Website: bh-photo
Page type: receipt
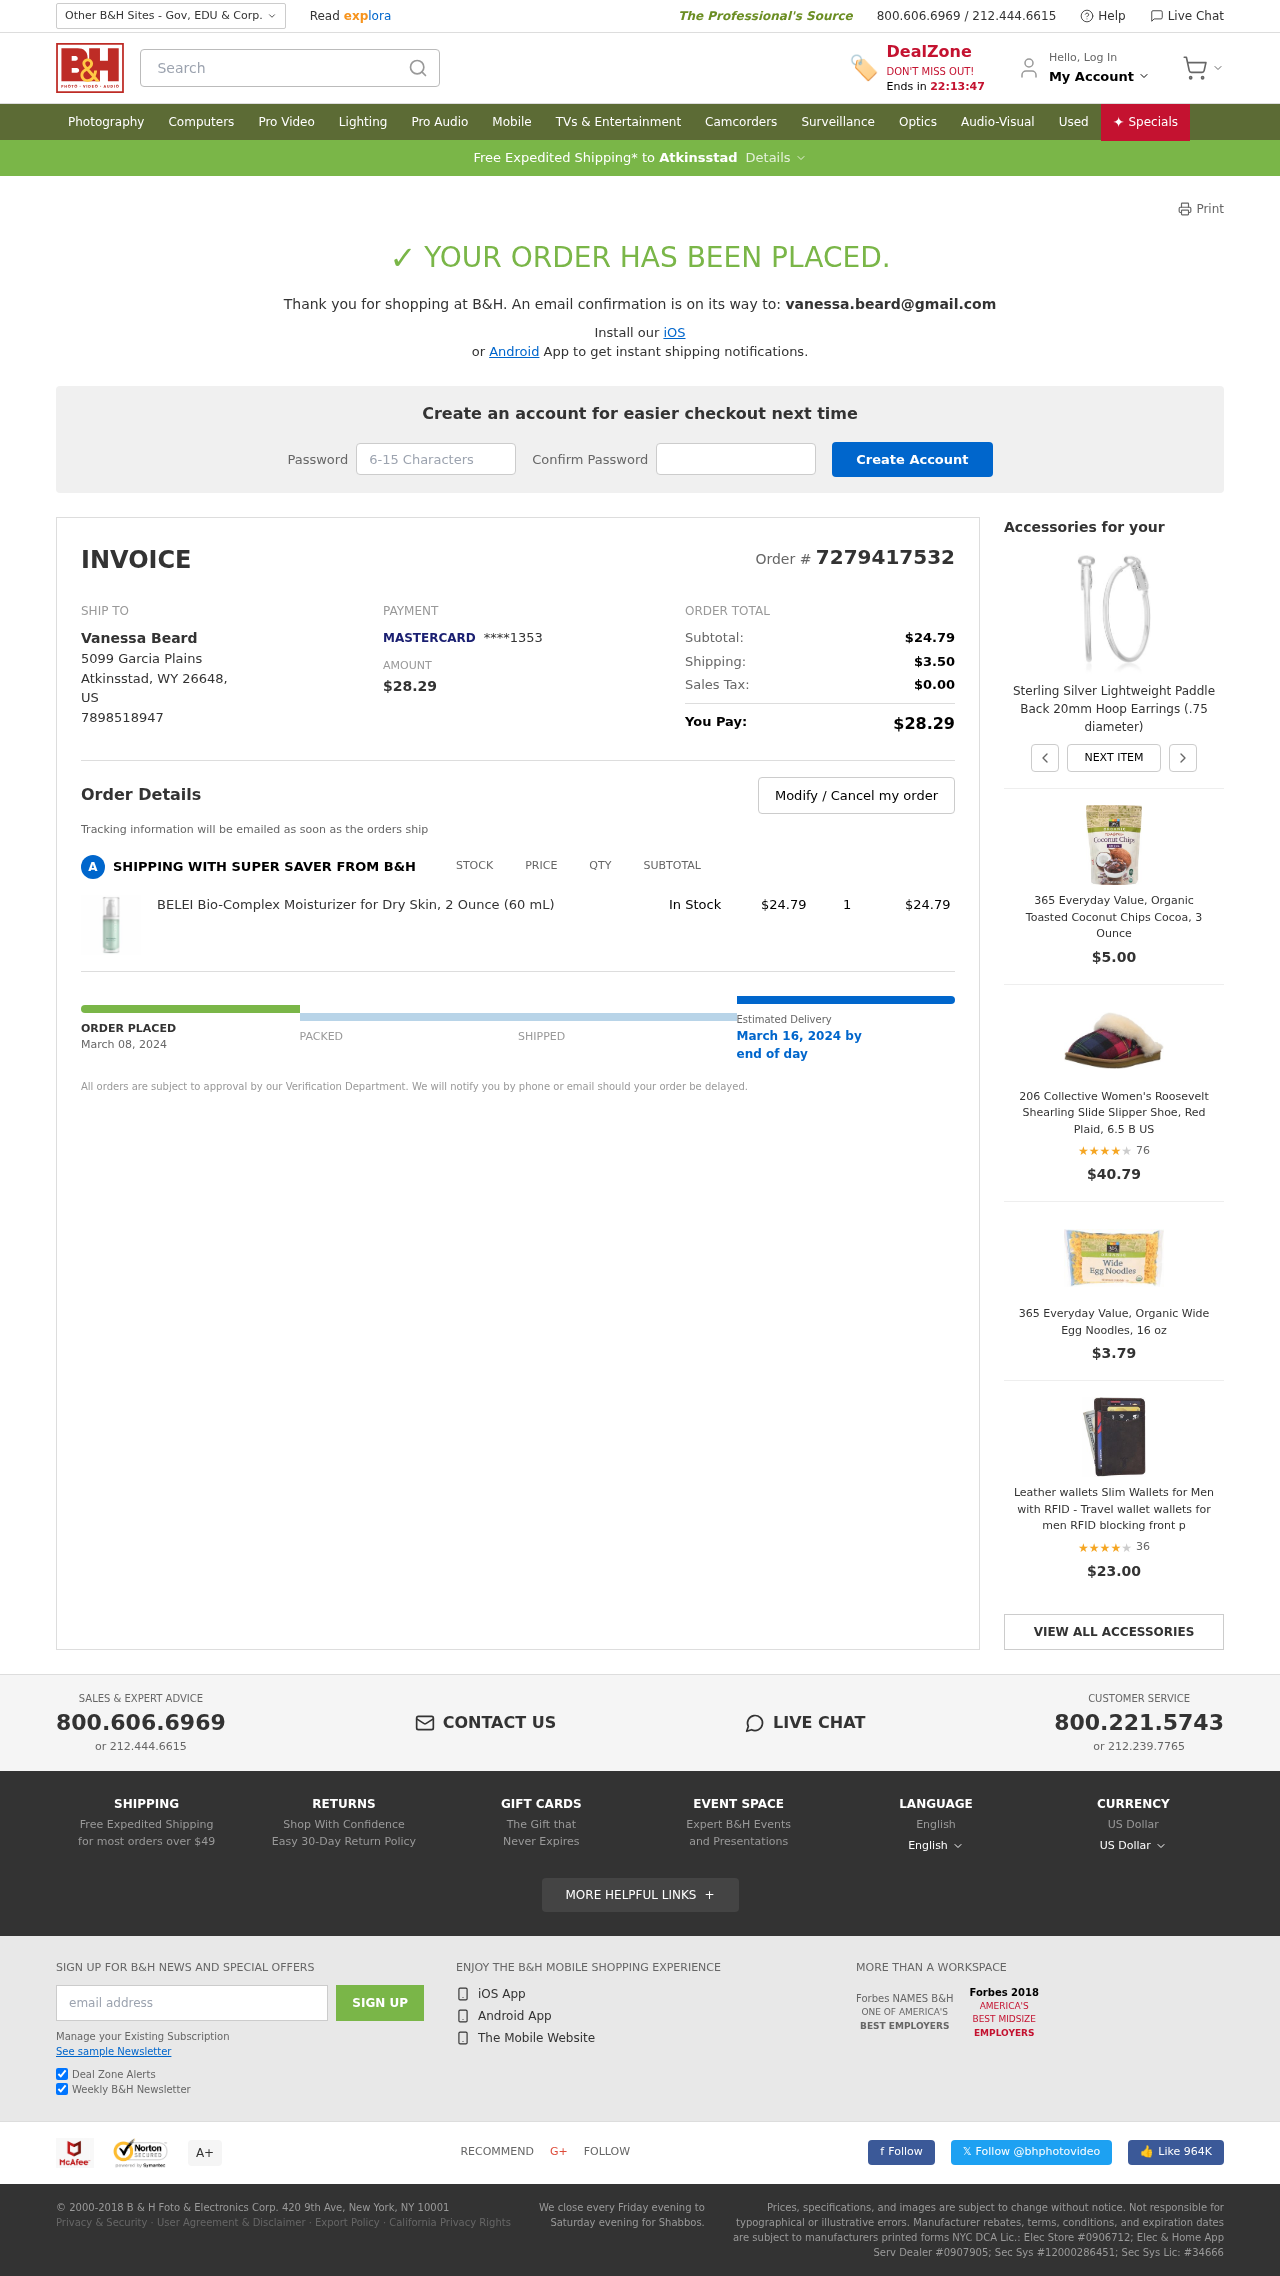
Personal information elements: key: PII_CARD_LAST4
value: ****1353
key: PII_CARD_TYPE
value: MASTERCARD
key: PII_CITY
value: Atkinsstad
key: PII_COUNTRY_CODE
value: US
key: PII_EMAIL
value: vanessa.beard@gmail.com
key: PII_FULLNAME
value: Vanessa Beard
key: PII_PHONE
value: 7898518947
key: PII_POSTCODE
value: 26648
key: PII_STATE_ABBR
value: WY
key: PII_STREET
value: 5099 Garcia Plains
Product elements: key: PRODUCT1_NAME
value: BELEI Bio-Complex Moisturizer for Dry Skin, 2 Ounce (60 mL)
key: PRODUCT1_PRICE
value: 24.79
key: PRODUCT1_QUANTITY
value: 1
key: PRODUCT2_NAME
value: Sterling Silver Lightweight Paddle Back 20mm Hoop Earrings (.75 diameter)
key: PRODUCT3_NAME
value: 365 Everyday Value, Organic Toasted Coconut Chips Cocoa, 3 Ounce
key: PRODUCT3_PRICE
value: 5
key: PRODUCT4_NAME
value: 206 Collective Women's Roosevelt Shearling Slide Slipper Shoe, Red Plaid, 6.5 B US
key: PRODUCT4_NUM_RATINGS
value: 76
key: PRODUCT4_PRICE
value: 40.79
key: PRODUCT4_RATING
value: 3.6
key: PRODUCT5_NAME
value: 365 Everyday Value, Organic Wide Egg Noodles, 16 oz
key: PRODUCT5_PRICE
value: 3.79
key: PRODUCT6_NAME
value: Leather wallets Slim Wallets for Men with RFID - Travel wallet wallets for men RFID blocking front p
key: PRODUCT6_NUM_RATINGS
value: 36
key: PRODUCT6_PRICE
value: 23
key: PRODUCT6_RATING
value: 4.3
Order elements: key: ORDER_ID
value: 7279417532
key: ORDER_TOTAL
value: $28.29
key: ORDER_SUBTOTAL
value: $24.79
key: ORDER_SHIPPING_COST
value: $3.50
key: ORDER_TAX
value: $0.00
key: ORDER_DATE
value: March 08, 2024
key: ORDER_DELIVERY_DATE
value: March 16, 2024 by
Search elements: key: HEADER_SEARCH
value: Search